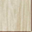
Piece: xx